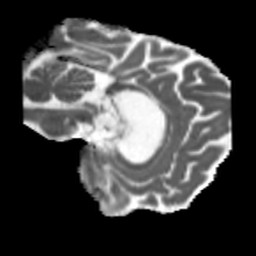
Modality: MD
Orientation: sagittal
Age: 31
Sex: female
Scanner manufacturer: siemens
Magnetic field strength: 3 T
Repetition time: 5.47 s
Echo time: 0.0854 s